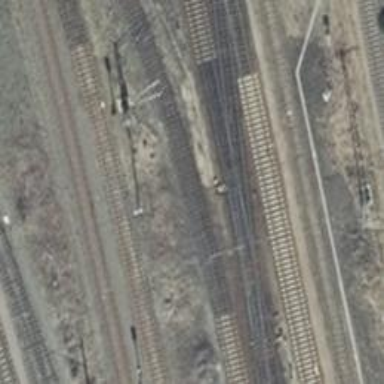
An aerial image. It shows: Railway switch.